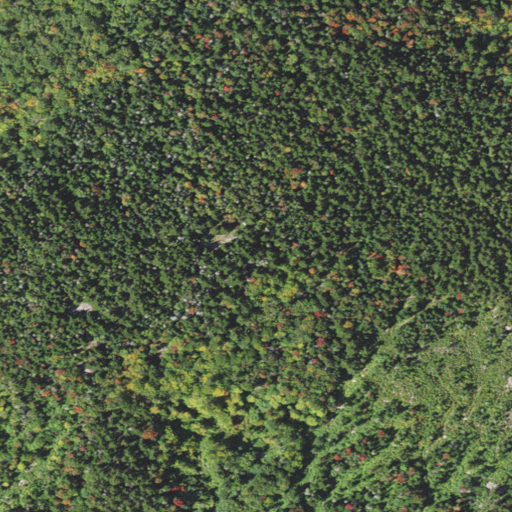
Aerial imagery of mountain in New Hampshire named Mowglis Mountain containing evergreen forest, mixed forest, and deciduous forest